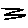
Label: zigzag